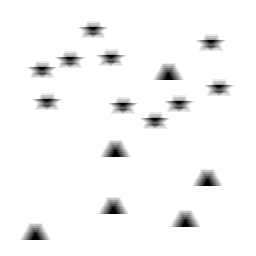
Squares: 0
Triangles: 6
Stars: 10
Total shapes: 16